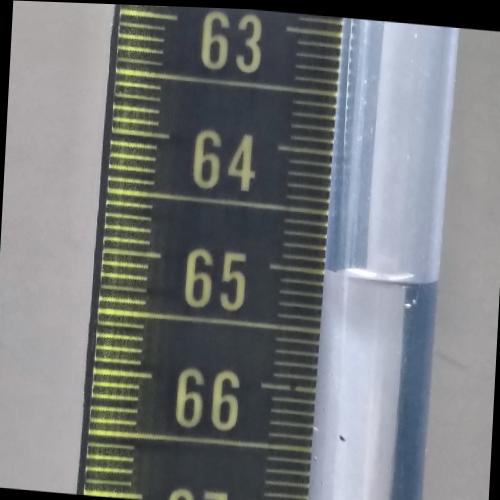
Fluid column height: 65.0 cm